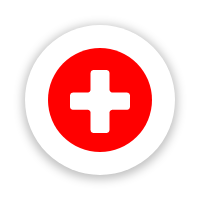
Cursor type: cell
OS/theme: linux-google-cursor
Variant: red